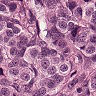
Metastatic tissue present: yes